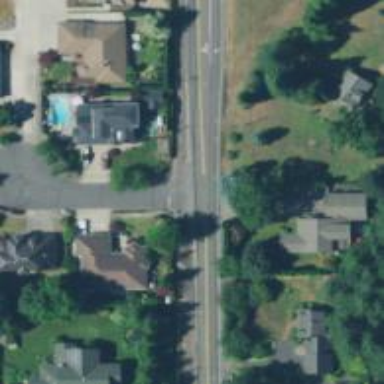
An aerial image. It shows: Tertiary road with asphalt surface and sidewalk on the left.